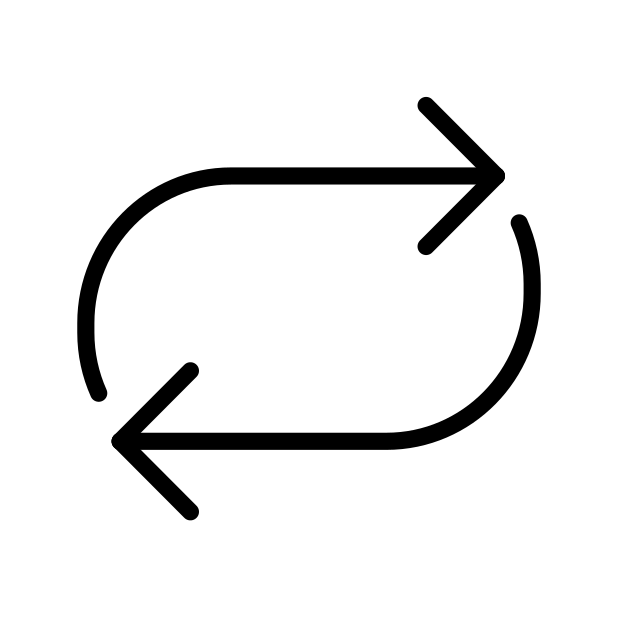
repeat button